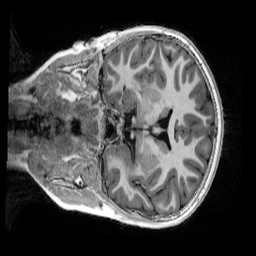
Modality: UNIT1_denoised
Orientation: coronal
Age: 9
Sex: male
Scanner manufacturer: siemens
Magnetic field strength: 3 T
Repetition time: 4 s
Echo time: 0.00303 s